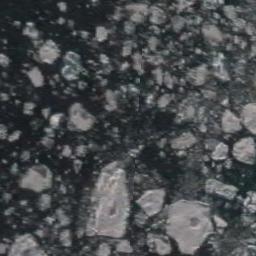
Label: sea_ice